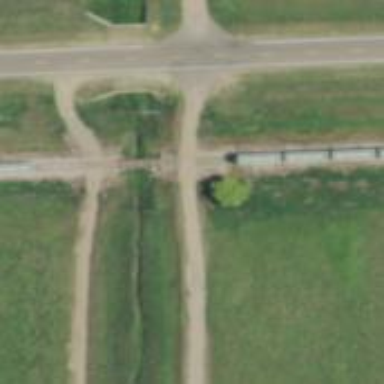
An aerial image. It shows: Disused railway bridge.